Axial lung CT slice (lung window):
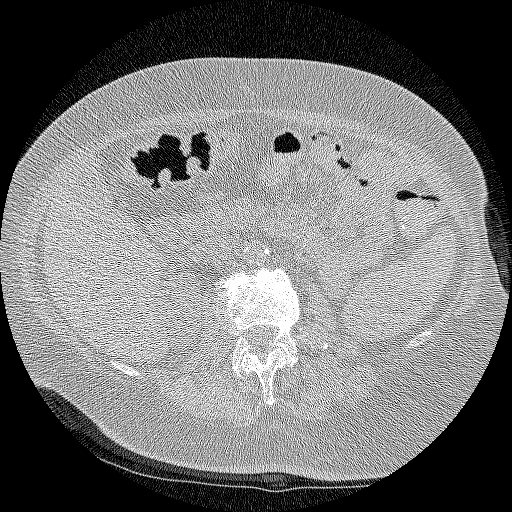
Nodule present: no